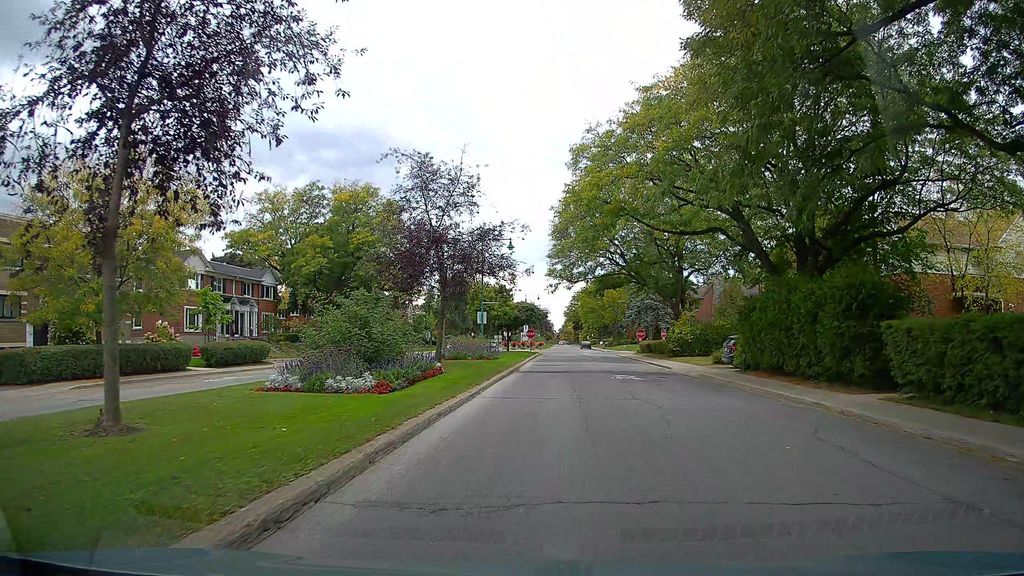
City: montreal